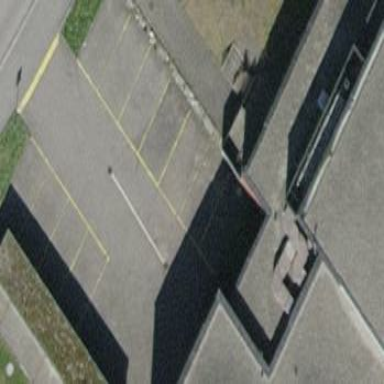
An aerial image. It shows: Parking area with surface.